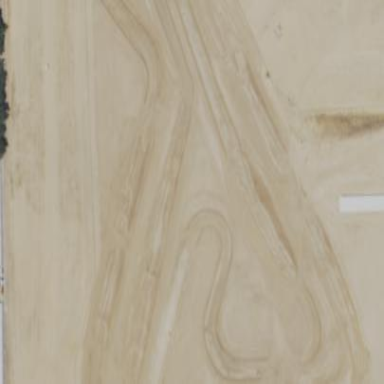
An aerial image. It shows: Racetrack located in leisure land area.